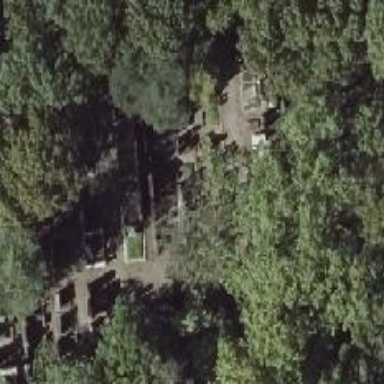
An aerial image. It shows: View of cemetery with graves.